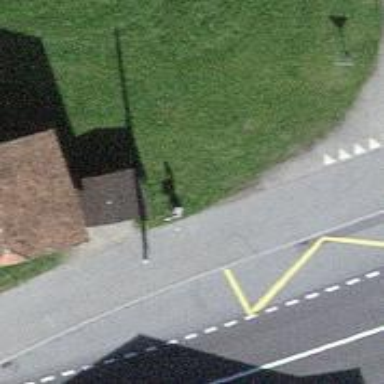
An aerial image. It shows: Guidepost with information.